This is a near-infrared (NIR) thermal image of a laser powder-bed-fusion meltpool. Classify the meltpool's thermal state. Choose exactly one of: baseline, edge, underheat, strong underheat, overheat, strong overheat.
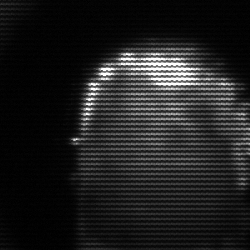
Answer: baseline